Question: I'm trying to create table. But special one. It should be like this:

It shows logarithm base 10, where anyone could find solution. Simply it's logarithmic table.
I know, I could do it manually number by number, but it should be done better, I think.
It's possible, that I should use function 'sapply()' or something similar, but I'm not so sure.
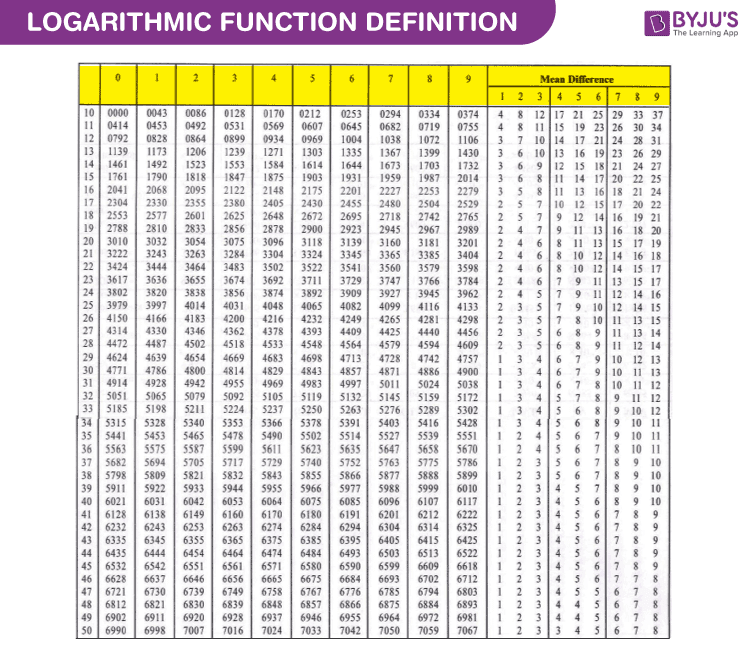
Answer: I'm not pretty sure, it should be shorter, but it works:
'''
#I'll do left side like a matrix, delete everything not needed (I left 4 rounded decimals digits
logous <- matrix((round(log(seq(10,50.9,0.1),10)-1,4)*10000),ncol=10,byrow=T)
rownames(logous) <- c(10:50)#name rows
colnames(logous) <- c(0:9)#name columns
#sprintf("%04.0f", logous)
#instead of that above, I'll do formatC() to have everywhere 4 digits
formatC(logous, width = 4, format = "d", flag = "0")
logous <- cbind(logous, md1=c(4, 4, rep(x=3, each=5, times=1), rep(x=2, each=12, times=1), rep(x=1, each=22, times=1)),
md2=c(8, 8, 7, rep(x=(6:5), each=3, times=1), rep(x=4, each=6, times=1), rep(x=3, each=10, times=1), rep(x=2, each=16, times=1)),
md3=c(12:10, 10:8, 8, rep(x=7, each=3, times=1), rep(x=6, each=4, times=1), rep(x=5, each=5, times=1), rep(x=4, each=8, times=1), rep(x=3, each=14, times=1)),
md4=c(17, 15:11, 11:9, 9, rep(x=8, each=3, times=1), rep(x=7, each=4, times=1), rep(x=6, each=5, times=1), rep(x=5, each=7, times=1), rep(x=4, each=11, times=1), 3),
md5=c(21, 19, 17:13, rep(x=12:10, each=2, times=1), rep(x=9:8, each=3, times=1), rep(x=7, each=4, times=1), rep(x=6, each=6, times=1), rep(x=5, each=9, times=1), rep(x=4, each=3, times=1)),
md6=c(25, 23, 21, 19:14, rep(x=13:10, each=2, times=1), rep(x=9:8, each=4, times=1), rep(x=7, each=5, times=1), rep(x=6, each=7, times=1), rep(x=5, each=4, times=1)),
md7=c(29, 26, 24, 23, 21, 20, 18:16, 16:14, 14:12, 12, rep(x=11:10, each=3, times=1), rep(x=9, each=4, times=1), rep(x=8, each=5, times=1), rep(x=7, each=6, times=1), rep(x=6, each=4, times=1)),
md8=c(33, 30, 28, 26, 24, 22:16, rep(x=15:12, each=2, times=1), rep(x=11, each=3, times=1), rep(x=10:9, each=4, times=1), rep(x=8:7, each=5, times=1)),
md9=c(37, 34, 31, 29, 27, 25:24, 22:17, 17:16, rep(x=15:13, each=2, times=1), rep(x=12:11, each=3, times=1), rep(x=10, each=4, times=1), rep(x=9:8, each=5, times=1)))
#I added new columns, maybe it could be shorter and easier, but this works
logous #see my result
'''
Uff! That's it!